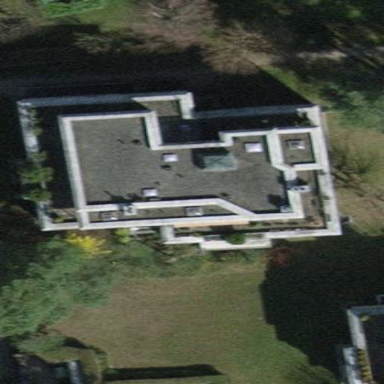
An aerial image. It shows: Balcony as part of building.